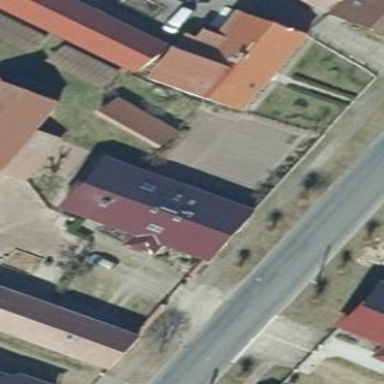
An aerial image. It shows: House with gabled roof oriented along the building. The roof color is maroon.